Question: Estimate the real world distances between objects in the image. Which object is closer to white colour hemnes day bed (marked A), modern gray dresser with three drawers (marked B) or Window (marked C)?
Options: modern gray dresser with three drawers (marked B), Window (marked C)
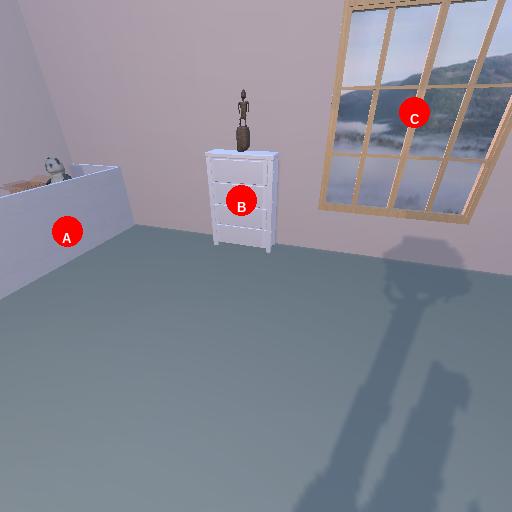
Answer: modern gray dresser with three drawers (marked B)